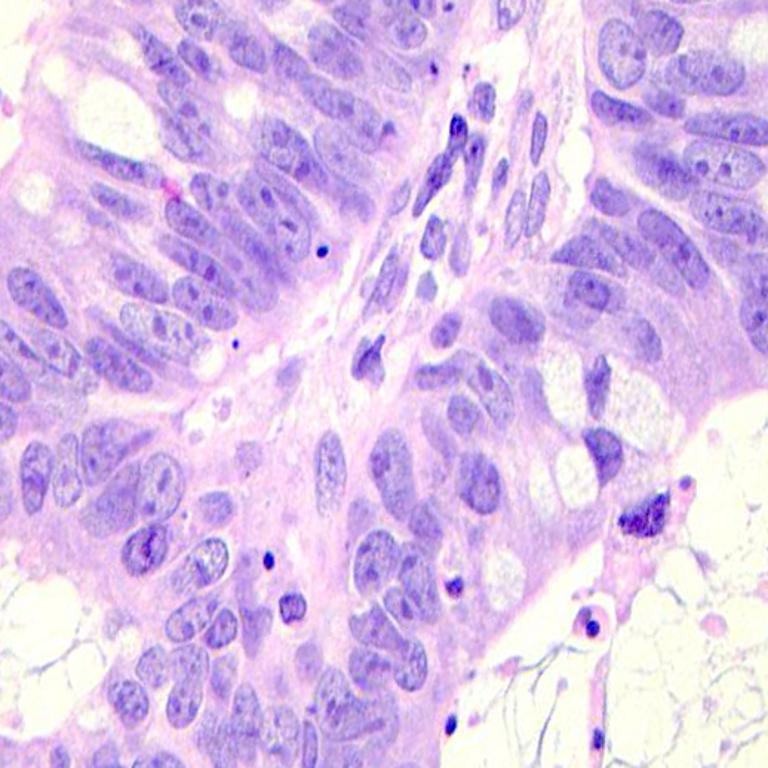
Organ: colon
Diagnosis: adenocarcinomas